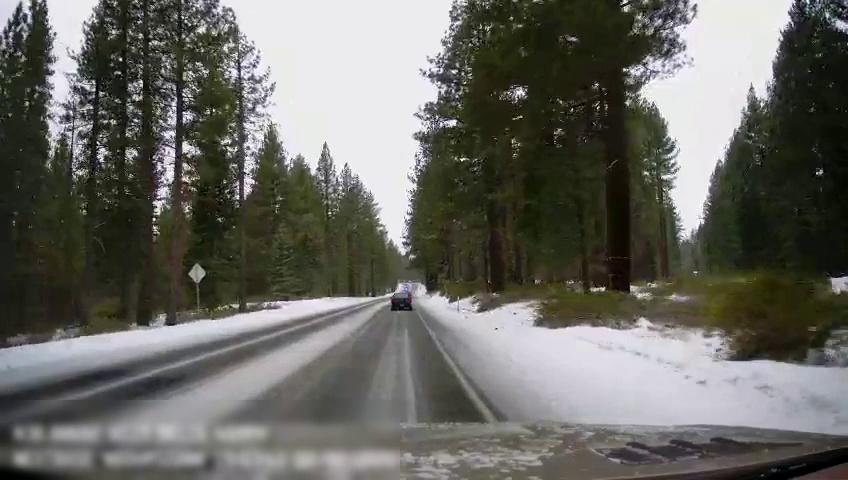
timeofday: Day
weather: Snowy
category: Drivable Space
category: Vehicles | Car
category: Lanes | Current Lane